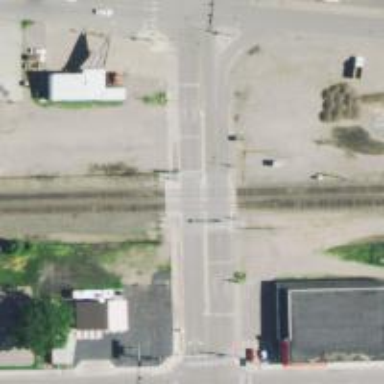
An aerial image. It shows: Crossing for the railway.